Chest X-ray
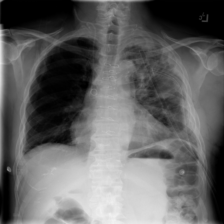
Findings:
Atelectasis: negative
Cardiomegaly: negative
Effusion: negative
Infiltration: negative
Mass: negative
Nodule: negative
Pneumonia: negative
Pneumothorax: negative
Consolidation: negative
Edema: negative
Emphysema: negative
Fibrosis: negative
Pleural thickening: negative
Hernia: negative